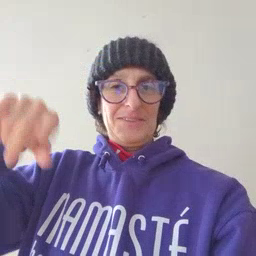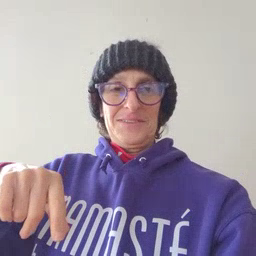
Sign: for